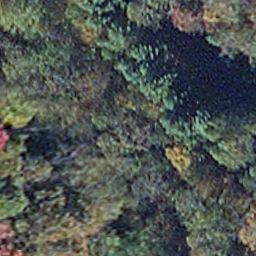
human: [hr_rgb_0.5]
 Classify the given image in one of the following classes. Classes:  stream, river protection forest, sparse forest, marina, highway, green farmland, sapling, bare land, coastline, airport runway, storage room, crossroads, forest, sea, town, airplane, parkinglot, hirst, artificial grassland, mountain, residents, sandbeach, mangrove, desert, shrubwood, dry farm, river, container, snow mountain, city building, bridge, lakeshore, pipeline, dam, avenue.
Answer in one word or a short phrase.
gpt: mangrove